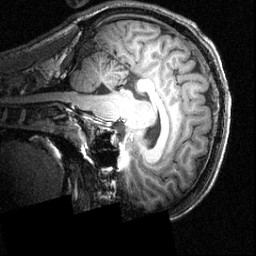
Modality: T1w
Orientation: sagittal
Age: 25
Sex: male
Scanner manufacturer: siemens
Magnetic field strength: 3.951 T
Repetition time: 1.5 s
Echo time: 0.00335 s